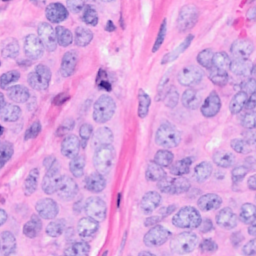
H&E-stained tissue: Breast